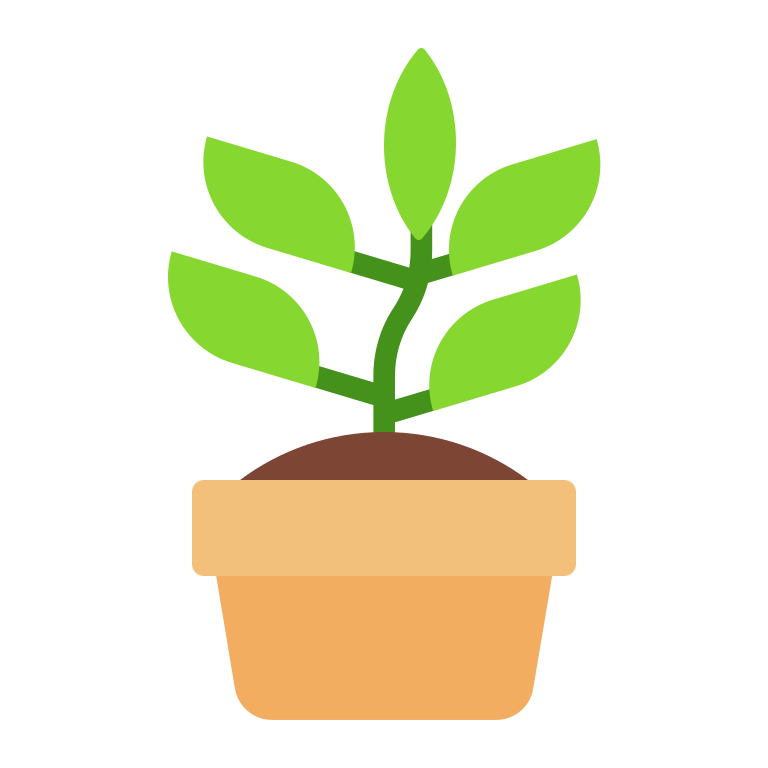
potted plant flat